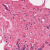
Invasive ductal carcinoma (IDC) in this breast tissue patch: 0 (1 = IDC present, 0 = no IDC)